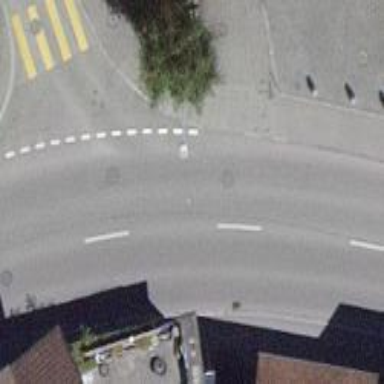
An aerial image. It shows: Asphalt road with sidewalks on both sides. The road is classified as primary highway.